Question: I am working on an app for ICS and I would like my Activity to have the same background than the settings, with the cool gradient.
I tried Theme.DeviceDefault and some other, but I cannot get it.
Is that possible or should I forget?

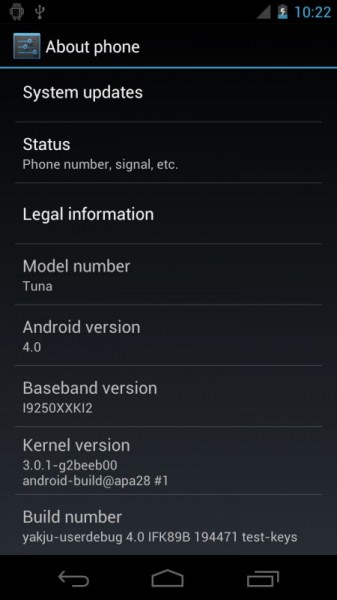
Answer: I needed 2 things:
'''
<uses-sdk android:targetSdkVersion="11"/>
<application
android:hardwareAccelerated="true"
(...)/>
'''
Works fine now..